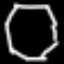
Label: octagon